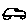
Label: car